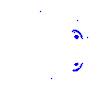
Particle: kaon